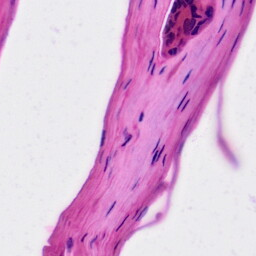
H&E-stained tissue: Skin